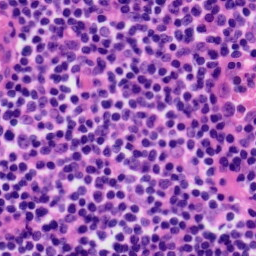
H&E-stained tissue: Tonsil